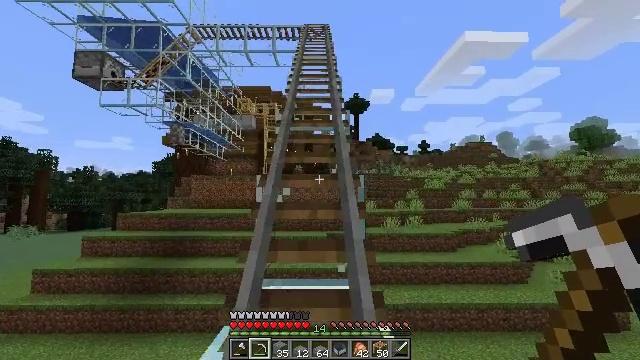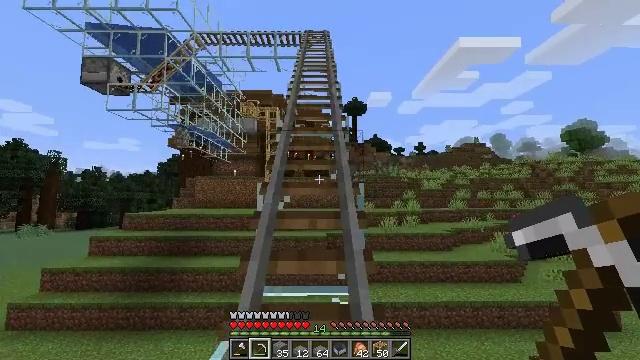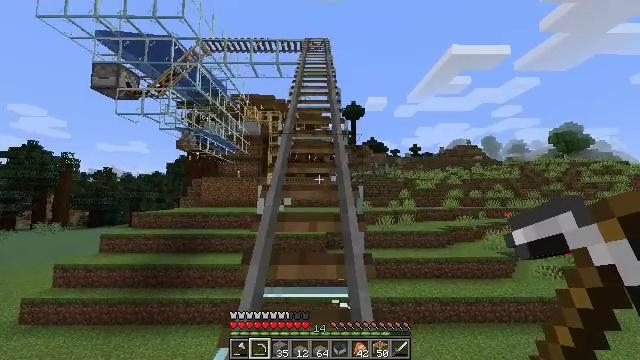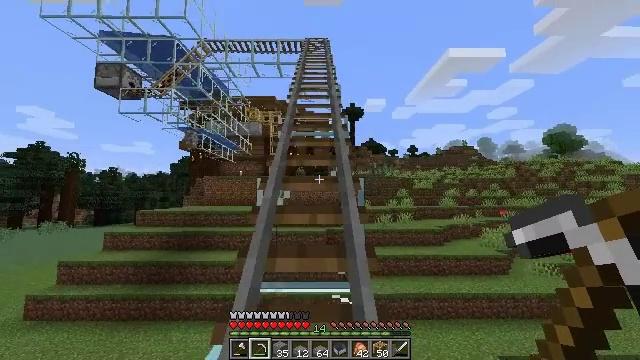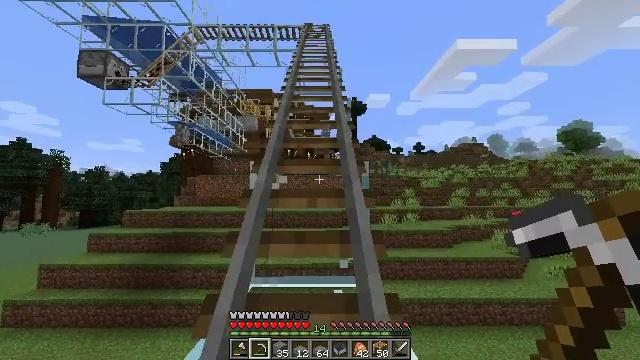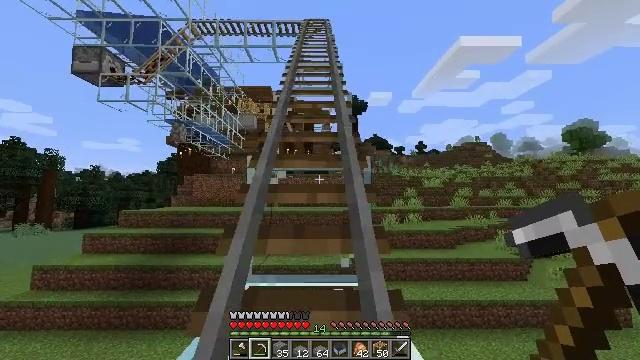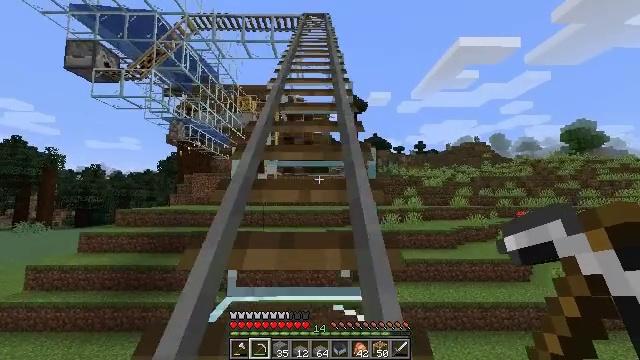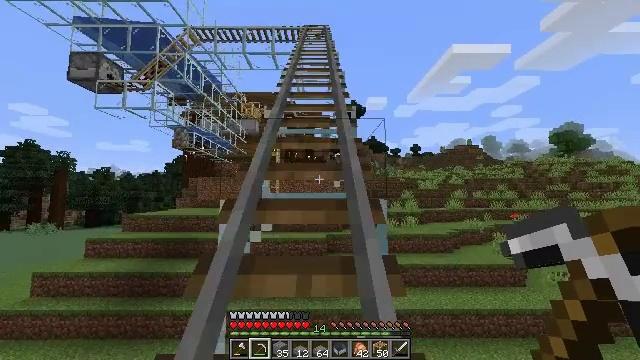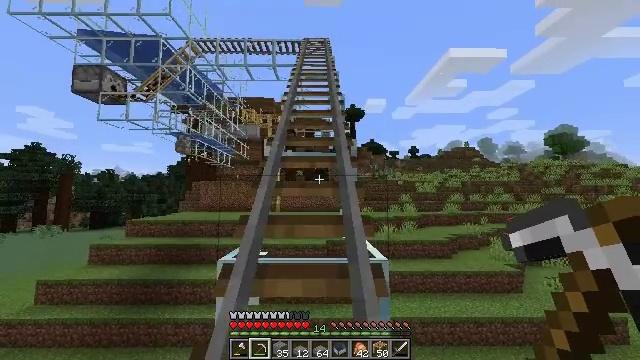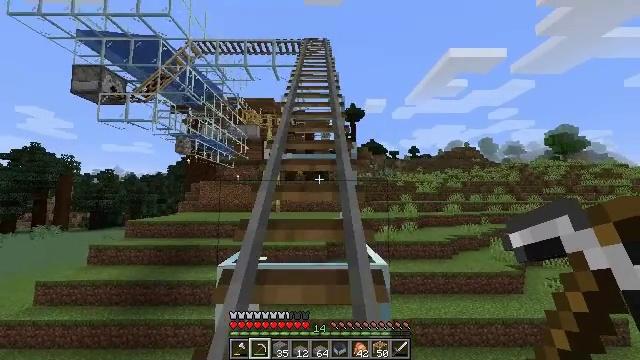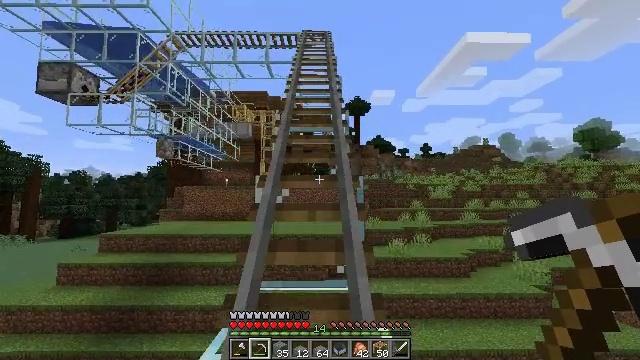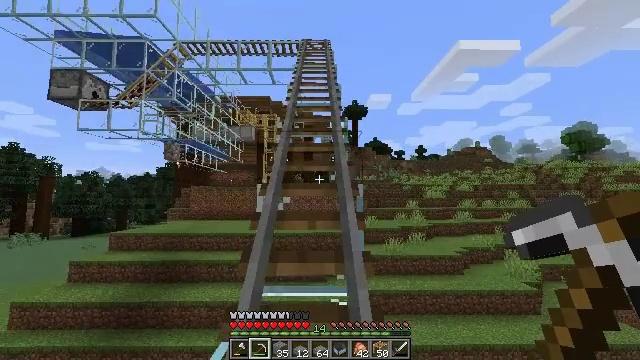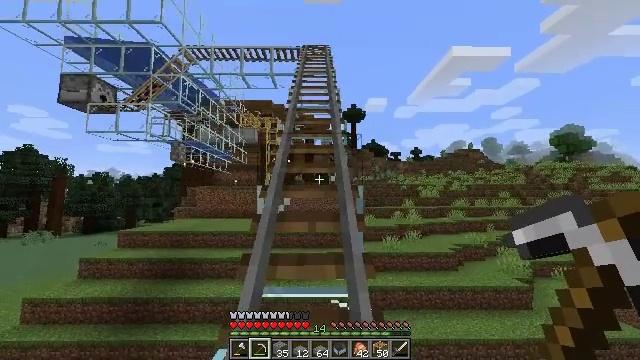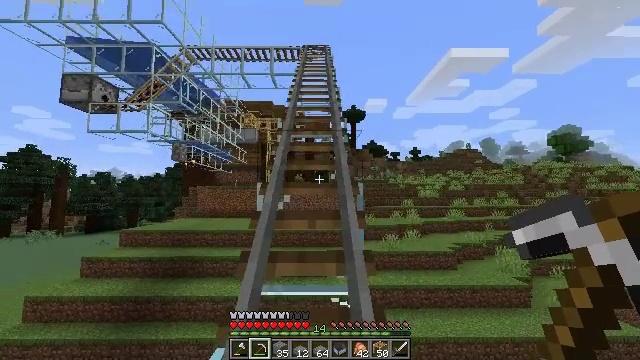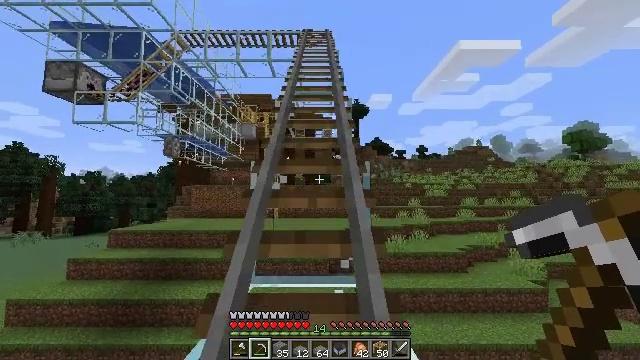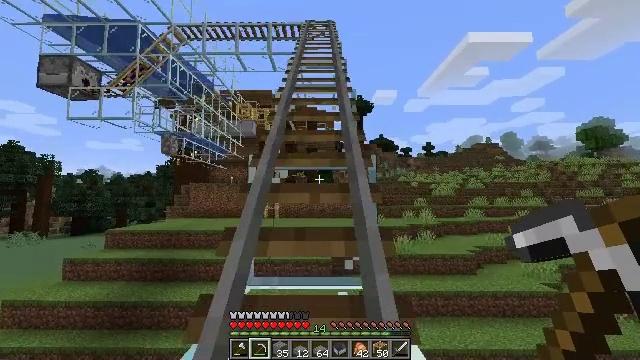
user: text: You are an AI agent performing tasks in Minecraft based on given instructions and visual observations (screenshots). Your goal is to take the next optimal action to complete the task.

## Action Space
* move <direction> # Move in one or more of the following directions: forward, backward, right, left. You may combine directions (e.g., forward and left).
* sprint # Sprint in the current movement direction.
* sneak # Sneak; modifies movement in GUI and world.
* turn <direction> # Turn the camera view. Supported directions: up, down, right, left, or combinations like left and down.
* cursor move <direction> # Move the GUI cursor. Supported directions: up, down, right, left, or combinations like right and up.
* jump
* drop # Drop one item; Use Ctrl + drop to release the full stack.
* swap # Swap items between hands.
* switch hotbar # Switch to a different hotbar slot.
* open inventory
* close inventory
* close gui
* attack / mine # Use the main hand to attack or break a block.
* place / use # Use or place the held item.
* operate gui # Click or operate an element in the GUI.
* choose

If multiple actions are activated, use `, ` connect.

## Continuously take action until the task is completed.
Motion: motion action
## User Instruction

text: Pick up the rail by attacking it.
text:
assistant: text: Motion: move forward, sprint, jump
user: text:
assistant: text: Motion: move forward, jump
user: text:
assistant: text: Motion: move forward, jump
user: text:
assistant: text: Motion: move forward, jump
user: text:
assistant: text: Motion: move forward, jump
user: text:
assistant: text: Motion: move forward, jump
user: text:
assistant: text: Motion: move forward, sprint, jump
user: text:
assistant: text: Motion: move forward, sprint, jump
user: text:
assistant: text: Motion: move forward, sprint, jump
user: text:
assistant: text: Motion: move forward, sprint, jump
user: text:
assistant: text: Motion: move forward, sprint, jump
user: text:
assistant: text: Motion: move forward, jump
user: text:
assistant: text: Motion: move forward, jump
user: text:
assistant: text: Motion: move forward, jump
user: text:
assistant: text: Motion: move forward, jump
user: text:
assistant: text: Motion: move forward, sprint, jump
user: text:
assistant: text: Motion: move forward, sprint, jump
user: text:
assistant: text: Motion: move forward, sprint, jump
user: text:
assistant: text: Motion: move forward, sprint, jump
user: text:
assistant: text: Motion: move forward, sprint, jump
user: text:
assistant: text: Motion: move forward, jump
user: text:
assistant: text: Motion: move forward, jump
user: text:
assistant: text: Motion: move forward, jump
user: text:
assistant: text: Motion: move forward, jump
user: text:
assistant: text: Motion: move forward, jump
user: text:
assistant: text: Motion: move forward, sprint, jump
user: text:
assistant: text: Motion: move forward, sprint, jump
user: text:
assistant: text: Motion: move forward, sprint, jump
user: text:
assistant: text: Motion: move forward, sprint, jump
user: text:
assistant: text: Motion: move forward, sprint, jump